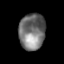
Tissue: lung
Cell type: Others
Senescence score: 0.2331
Nuclear area (px): 929
Mean DAPI intensity: 116.404